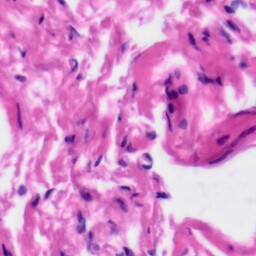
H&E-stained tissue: Tonsil